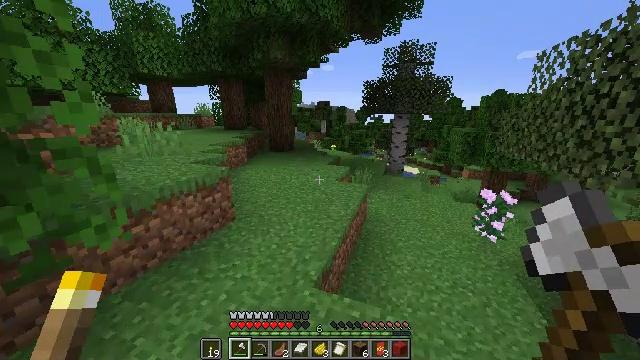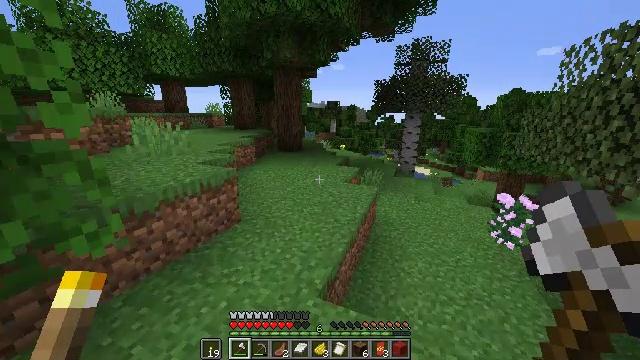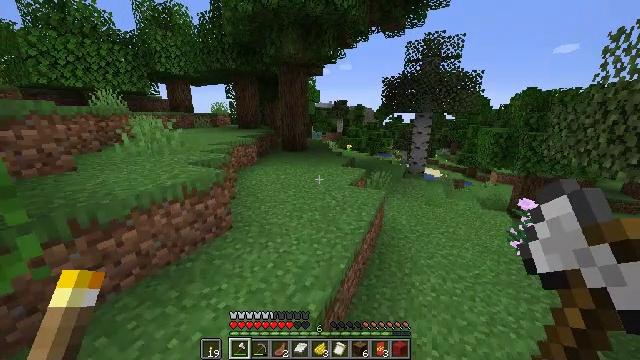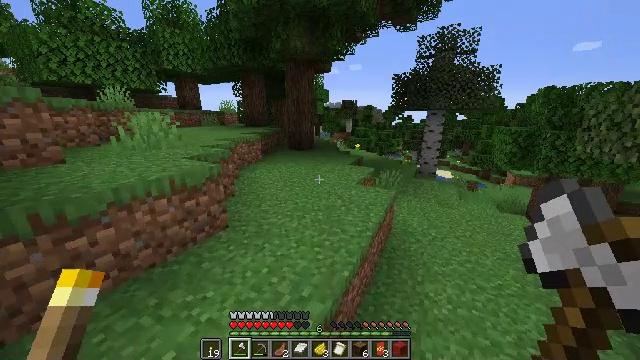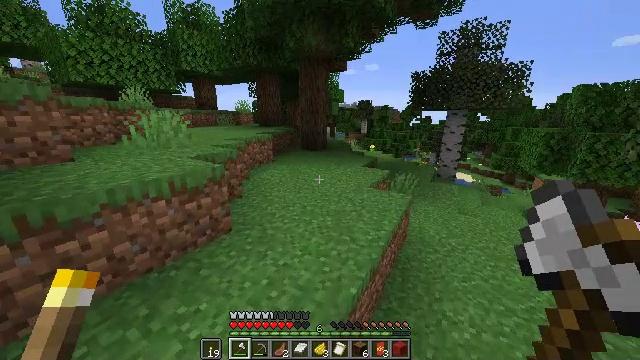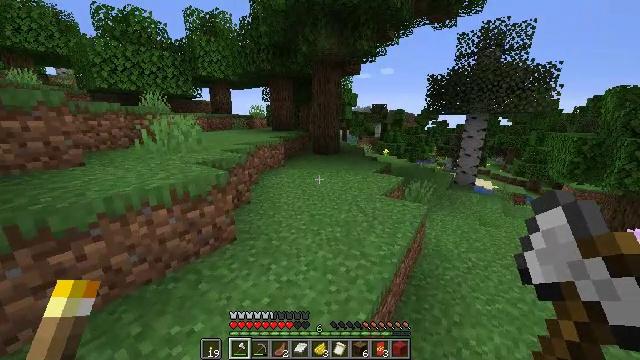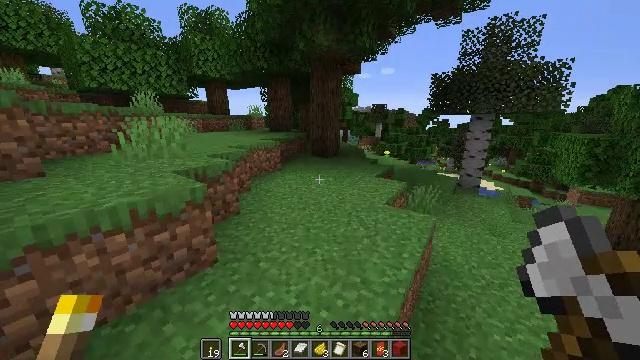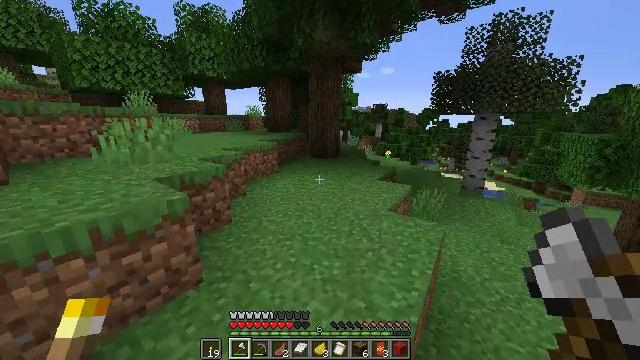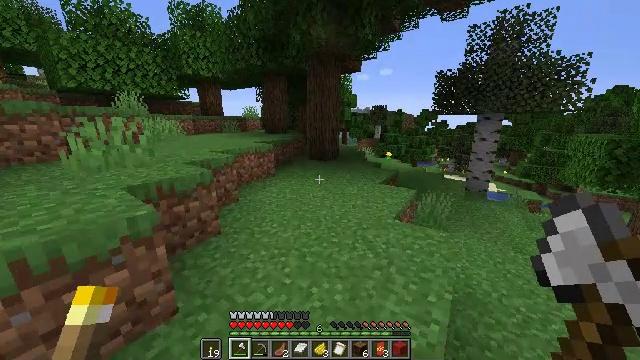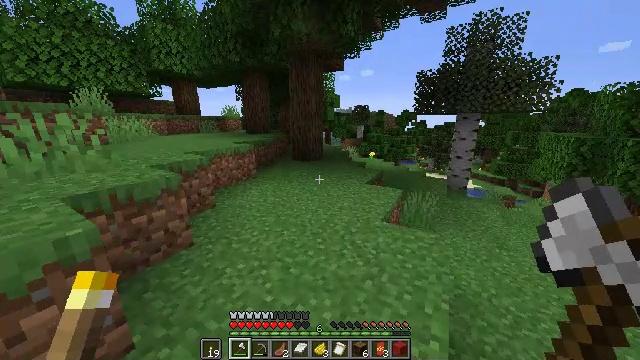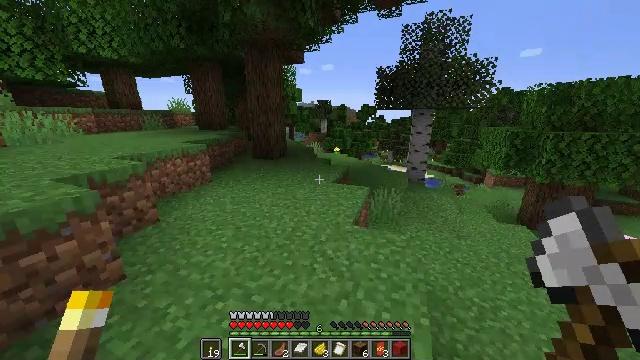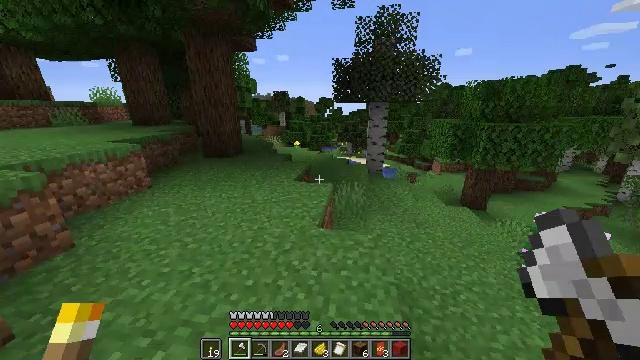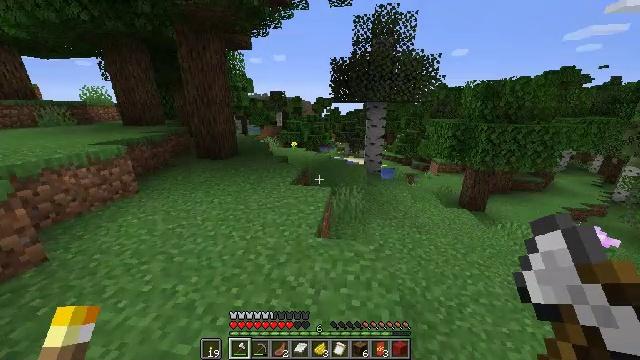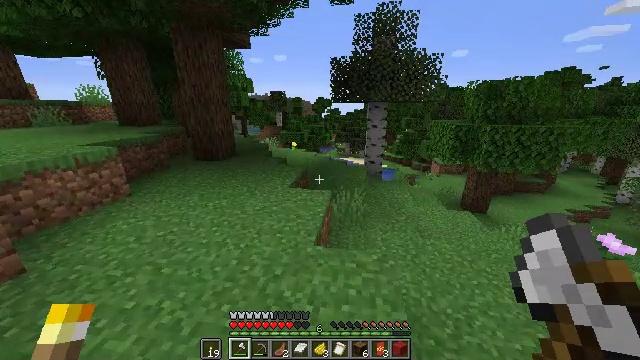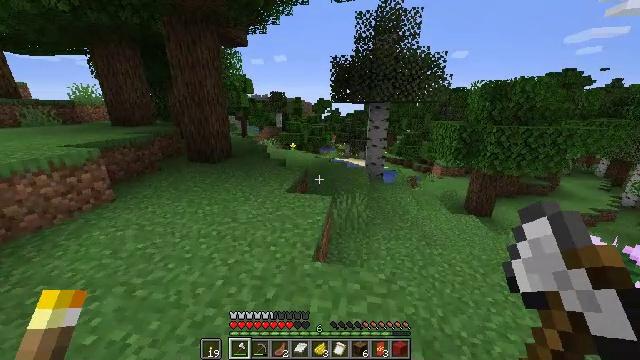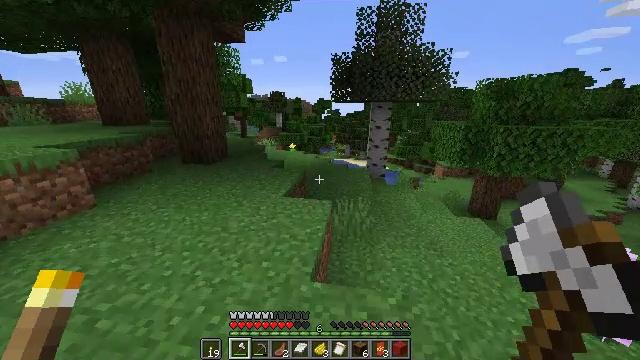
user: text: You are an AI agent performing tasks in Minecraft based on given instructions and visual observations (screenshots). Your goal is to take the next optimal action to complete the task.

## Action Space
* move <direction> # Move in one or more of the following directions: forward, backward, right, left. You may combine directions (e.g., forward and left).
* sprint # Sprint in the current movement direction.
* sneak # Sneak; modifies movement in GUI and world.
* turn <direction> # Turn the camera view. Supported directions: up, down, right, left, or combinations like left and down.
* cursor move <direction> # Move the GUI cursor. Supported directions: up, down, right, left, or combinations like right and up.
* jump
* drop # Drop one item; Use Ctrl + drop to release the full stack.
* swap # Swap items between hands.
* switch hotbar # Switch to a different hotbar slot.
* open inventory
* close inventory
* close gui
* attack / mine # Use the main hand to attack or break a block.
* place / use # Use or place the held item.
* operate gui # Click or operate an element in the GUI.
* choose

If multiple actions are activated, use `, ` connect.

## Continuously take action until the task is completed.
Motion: motion action
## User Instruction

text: Open the crafting table to craft yellow dye.
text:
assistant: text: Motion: move forward, turn left
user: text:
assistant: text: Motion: move forward, turn left
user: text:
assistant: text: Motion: move forward, turn left
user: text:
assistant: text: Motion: move forward, turn left
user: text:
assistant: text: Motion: move forward, turn left and up
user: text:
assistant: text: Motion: move forward
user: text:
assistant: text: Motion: move forward
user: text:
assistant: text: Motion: move forward
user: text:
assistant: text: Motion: move forward, turn right
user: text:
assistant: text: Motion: move forward, turn right and down
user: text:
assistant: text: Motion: move forward, turn right and down
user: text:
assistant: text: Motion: move forward
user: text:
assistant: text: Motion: move forward
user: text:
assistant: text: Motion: move forward
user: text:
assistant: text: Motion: move forward
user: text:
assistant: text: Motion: move forward
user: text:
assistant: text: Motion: move forward
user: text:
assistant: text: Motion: move forward
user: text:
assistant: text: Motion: move forward
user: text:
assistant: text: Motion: move forward
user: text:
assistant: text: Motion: move forward
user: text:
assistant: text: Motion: move forward
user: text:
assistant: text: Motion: move forward
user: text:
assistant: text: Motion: move forward, turn right and down
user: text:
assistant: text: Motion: move forward, turn right and down
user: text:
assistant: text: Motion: move forward, turn right and down
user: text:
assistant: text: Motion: move forward, turn right and down
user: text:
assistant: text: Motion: move forward, turn right
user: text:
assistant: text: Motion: move forward
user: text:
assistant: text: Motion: move forward